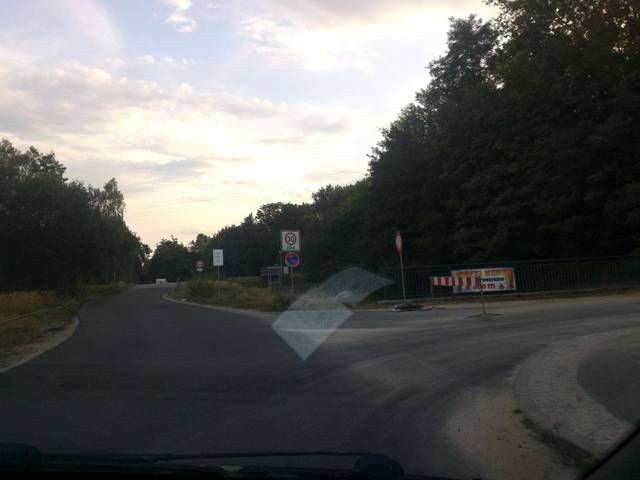
Region: Germany
Coordinates: 51.112, 14.975